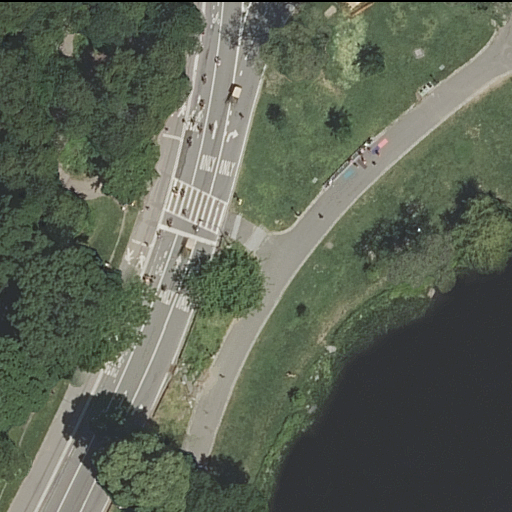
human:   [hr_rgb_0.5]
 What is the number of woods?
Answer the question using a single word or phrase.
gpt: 1

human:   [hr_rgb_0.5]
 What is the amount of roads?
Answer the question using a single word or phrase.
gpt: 11

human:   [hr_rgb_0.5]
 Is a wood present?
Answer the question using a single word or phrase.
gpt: yes

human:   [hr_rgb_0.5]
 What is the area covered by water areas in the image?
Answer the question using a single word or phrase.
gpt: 1840m2

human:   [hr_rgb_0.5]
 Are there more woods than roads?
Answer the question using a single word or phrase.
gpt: no

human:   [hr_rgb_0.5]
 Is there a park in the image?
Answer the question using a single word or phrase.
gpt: yes

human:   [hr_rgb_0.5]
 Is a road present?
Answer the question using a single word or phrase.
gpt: yes

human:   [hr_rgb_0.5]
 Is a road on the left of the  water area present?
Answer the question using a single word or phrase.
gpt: yes

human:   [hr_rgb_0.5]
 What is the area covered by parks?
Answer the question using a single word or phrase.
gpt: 10633m2

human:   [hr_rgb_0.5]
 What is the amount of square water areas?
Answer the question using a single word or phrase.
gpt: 0

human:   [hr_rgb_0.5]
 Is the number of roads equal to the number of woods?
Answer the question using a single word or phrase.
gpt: no

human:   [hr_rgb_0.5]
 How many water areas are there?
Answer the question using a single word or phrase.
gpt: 1

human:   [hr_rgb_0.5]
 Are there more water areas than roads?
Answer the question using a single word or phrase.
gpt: no

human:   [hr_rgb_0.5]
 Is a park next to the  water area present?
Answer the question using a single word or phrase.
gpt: yes

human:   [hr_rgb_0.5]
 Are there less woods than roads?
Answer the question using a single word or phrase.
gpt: yes

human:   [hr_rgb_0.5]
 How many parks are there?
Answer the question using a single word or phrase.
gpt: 1

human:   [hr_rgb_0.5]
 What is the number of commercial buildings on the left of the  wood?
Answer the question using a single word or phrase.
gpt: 0

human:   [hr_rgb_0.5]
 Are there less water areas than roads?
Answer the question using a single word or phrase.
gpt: yes

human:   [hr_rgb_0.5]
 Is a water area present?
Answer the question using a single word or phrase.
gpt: yes

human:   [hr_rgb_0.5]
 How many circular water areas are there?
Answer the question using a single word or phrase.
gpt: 0

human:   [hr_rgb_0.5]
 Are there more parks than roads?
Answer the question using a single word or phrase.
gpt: no

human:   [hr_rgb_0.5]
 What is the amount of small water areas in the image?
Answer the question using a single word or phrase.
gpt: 0

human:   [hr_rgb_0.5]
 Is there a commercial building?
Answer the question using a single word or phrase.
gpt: no

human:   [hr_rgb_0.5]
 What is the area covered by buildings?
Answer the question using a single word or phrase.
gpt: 0m2

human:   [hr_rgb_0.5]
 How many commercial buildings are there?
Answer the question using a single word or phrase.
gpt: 0

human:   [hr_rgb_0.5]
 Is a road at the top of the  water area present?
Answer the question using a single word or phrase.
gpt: yes

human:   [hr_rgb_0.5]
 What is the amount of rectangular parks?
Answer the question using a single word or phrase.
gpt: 1

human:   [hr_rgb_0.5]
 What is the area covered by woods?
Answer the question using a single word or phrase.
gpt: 7301m2

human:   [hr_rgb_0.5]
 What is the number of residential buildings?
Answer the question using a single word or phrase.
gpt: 0

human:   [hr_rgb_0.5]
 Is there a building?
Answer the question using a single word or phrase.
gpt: no

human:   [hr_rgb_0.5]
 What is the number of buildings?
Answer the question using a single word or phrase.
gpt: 0

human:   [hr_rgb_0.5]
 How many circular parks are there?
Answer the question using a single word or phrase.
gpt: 0

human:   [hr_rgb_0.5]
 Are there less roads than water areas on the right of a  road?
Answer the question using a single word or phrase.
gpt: no

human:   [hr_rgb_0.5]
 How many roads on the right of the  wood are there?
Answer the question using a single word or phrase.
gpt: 11

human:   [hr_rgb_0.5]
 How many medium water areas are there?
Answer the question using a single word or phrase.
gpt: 0

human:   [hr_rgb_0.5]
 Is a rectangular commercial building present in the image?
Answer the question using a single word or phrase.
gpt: no

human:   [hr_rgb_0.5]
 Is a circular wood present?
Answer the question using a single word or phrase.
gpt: no

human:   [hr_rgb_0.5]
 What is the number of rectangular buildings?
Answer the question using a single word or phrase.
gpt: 0

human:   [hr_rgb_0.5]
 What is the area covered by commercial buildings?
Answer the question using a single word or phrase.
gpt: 0m2

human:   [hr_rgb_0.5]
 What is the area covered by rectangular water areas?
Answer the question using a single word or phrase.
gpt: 0m2

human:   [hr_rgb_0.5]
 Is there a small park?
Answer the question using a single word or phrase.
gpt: no

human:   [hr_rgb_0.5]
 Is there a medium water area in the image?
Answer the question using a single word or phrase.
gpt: no

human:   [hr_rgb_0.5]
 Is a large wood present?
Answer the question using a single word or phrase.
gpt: yes

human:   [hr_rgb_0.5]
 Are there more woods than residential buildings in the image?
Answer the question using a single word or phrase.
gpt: yes

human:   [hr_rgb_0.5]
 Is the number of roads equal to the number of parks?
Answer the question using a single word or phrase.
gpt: no

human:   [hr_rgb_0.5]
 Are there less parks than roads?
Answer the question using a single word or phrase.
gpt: yes

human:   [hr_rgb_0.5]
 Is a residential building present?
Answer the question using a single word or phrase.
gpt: no

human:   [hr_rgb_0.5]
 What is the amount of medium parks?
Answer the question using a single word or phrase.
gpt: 0

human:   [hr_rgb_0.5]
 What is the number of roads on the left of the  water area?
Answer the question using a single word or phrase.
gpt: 10

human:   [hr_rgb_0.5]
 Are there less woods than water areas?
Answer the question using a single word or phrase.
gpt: no

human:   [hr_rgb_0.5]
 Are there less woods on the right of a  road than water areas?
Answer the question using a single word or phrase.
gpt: yes

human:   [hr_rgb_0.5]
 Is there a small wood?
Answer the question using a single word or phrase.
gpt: no

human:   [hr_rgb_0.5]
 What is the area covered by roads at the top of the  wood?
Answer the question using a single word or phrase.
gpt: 0m2

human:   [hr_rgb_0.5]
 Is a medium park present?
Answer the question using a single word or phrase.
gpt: no

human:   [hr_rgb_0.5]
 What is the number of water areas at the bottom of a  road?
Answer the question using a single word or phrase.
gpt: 1

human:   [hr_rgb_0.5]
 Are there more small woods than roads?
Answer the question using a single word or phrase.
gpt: no

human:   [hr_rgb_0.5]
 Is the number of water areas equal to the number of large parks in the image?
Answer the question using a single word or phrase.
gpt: yes

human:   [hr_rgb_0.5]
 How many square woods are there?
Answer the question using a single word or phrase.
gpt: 0

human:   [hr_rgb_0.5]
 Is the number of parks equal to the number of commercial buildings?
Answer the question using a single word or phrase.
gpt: no

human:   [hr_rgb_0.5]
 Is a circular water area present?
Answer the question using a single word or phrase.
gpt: no

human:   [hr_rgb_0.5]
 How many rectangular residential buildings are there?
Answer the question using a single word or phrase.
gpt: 0

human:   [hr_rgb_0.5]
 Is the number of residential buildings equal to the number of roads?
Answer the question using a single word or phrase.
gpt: no

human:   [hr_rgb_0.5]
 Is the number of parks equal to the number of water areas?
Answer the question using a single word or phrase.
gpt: yes

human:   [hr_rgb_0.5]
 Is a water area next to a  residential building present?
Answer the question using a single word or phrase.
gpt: no